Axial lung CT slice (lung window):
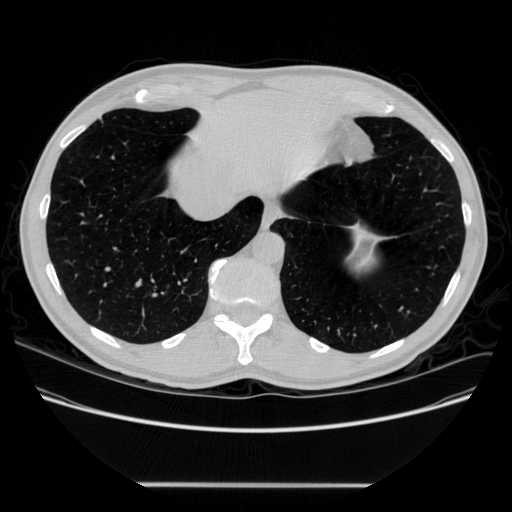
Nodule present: no